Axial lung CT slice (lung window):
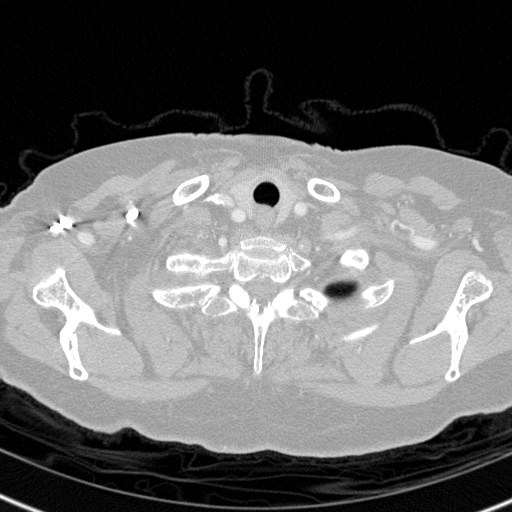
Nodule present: no